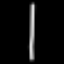
Label: line